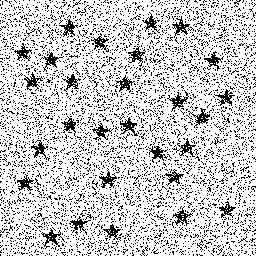
Squares: 0
Triangles: 0
Stars: 28
Total shapes: 28